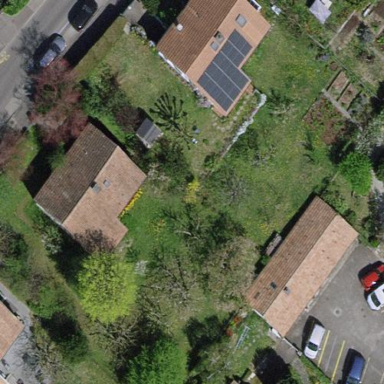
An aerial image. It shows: Garden enclosed by fence.